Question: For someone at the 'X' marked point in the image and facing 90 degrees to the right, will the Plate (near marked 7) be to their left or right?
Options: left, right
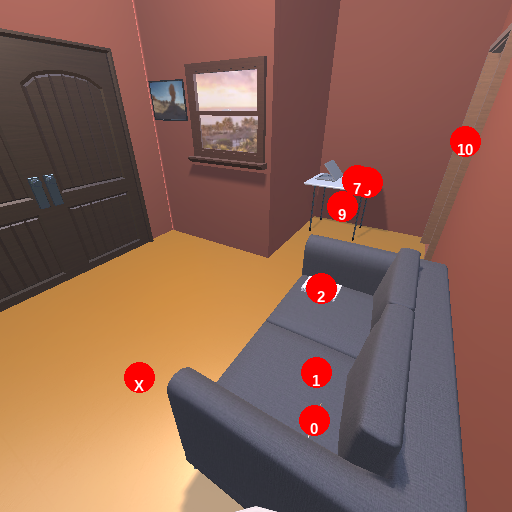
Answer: left